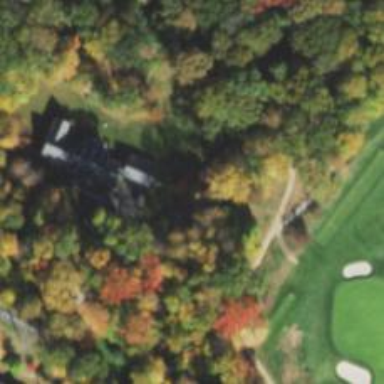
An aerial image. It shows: Path used for both walking and golf.